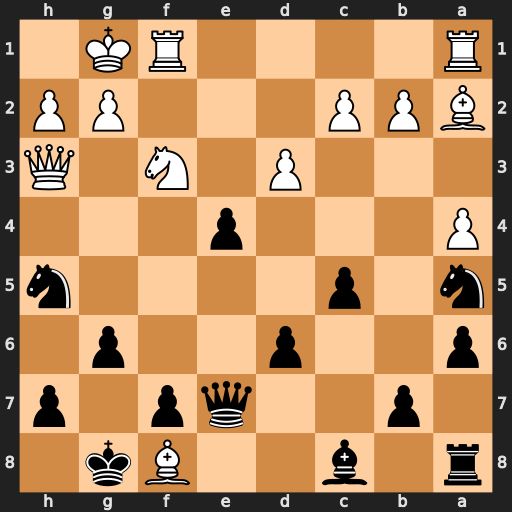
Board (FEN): r1b2Bk1/1p2qp1p/p2p2p1/n1p4n/P3p3/3P1N1Q/BPP3PP/R4RK1
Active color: b
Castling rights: -
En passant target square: -
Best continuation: Qxf8 g4 Nf4